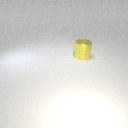
large yellow metal cylinder